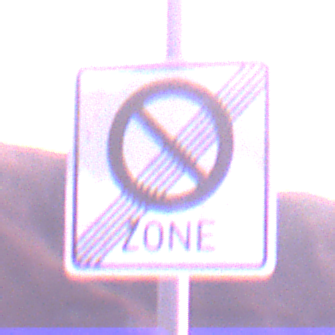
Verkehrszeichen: EndeEingeschraenktesHalteverbotZone
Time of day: Dawn
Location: Outdoor (Nature)
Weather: PartlyCloudy
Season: NotSpecified
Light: Natural